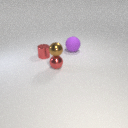
small red metal cylinder to the left of large purple rubber sphere